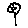
Label: flower